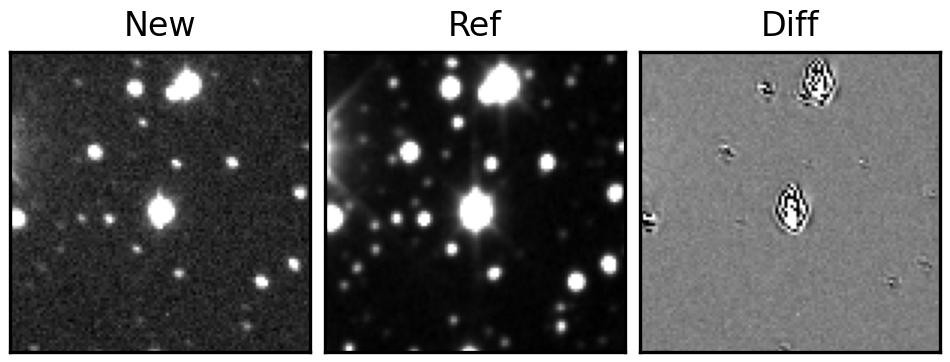
Label: bogus